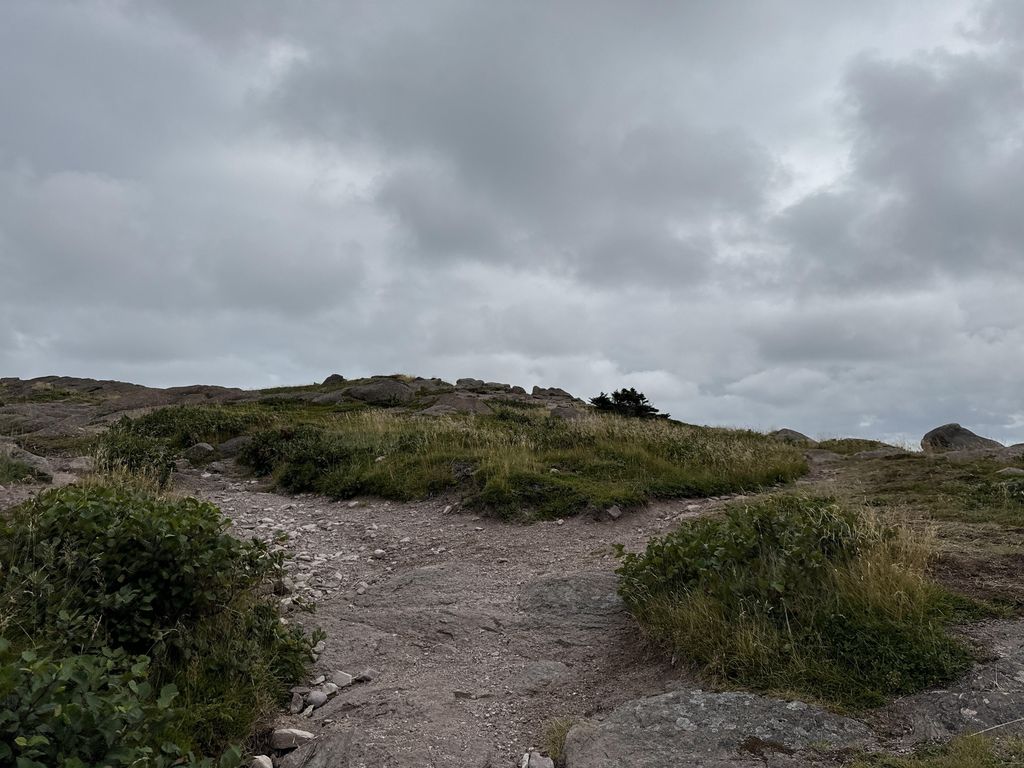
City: st_johns